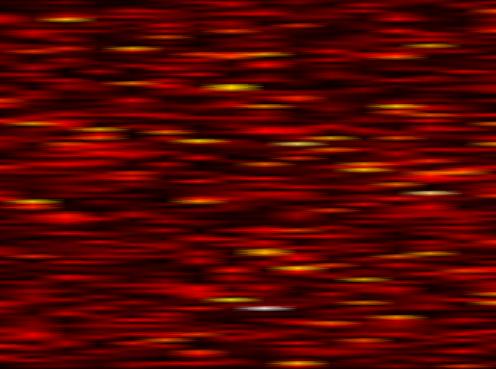
Label: UFMC